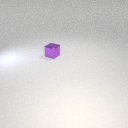
small purple metal cube